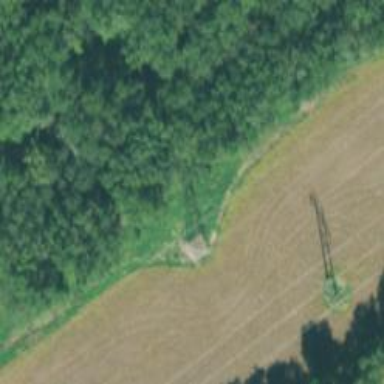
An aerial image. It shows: Lattice structure tower used for power distribution.